Question: In my current project, I am reading xml file into DataSet using System.IO.Stream.
There are hundred over records of child nodes inside parent node, 'NewDataSet'. I have attached XML schema below:

However, When I do counting of DataSet Tables, it returns only 1 table.
'''
FileStream fileStream = new FileStream(sourceFilePath, FileMode.Open);
try
{
dataSet.ReadXml(fileStream);
if (dataSet.Tables.Count> 0)
{
//dt = dataSet.Tables[0];
for (int i = 0; i < dataSet.Tables.Count; i++)
{
dataTable = dataSet.Tables[i];
if (dataTable != null)
{
SalesHeader salesHeader = new SalesHeader();
salesHeader.OutletCode = dataTable.Rows[i]["OutletCode"].ToString();
salesHeader.TransactionNo = dataTable.Rows[i]["TransactionNo"].ToString();
salesHeader.TransactionDate = Convert.ToDateTime(dataTable.Rows[i]["TransactionDate"]);
salesHeader.ShiftNo = Convert.ToInt16(dataTable.Rows[i]["ShiftNo"]);
salesHeader.TotalAmount = Convert.ToDecimal(dataTable.Rows[i]["TotalAmount"]);
salesHeader.TenderAmount = Convert.ToDecimal(dataTable.Rows[i]["TenderAmount"]);
salesHeader.ChangeAmount = Convert.ToDecimal(dataTable.Rows[i]["ChangeAmount"]);
salesHeader.TransactionStatus = Convert.ToInt16(dataTable.Rows[i]["TransactionStatus"]);
salesHeader.BusinessDate = Convert.ToDateTime(dataTable.Rows[i]["BusinessDate"]);
}
}
}
}
catch (Exception ex)
{
Console.WriteLine(ex.Message);
}
finally
{
fileStream.Close();
}
'''
I think that it is only reading the parent node and not able to reach the child nodes. Can anyone please tell me how to solve this problem? Any help will be very much appreciated!
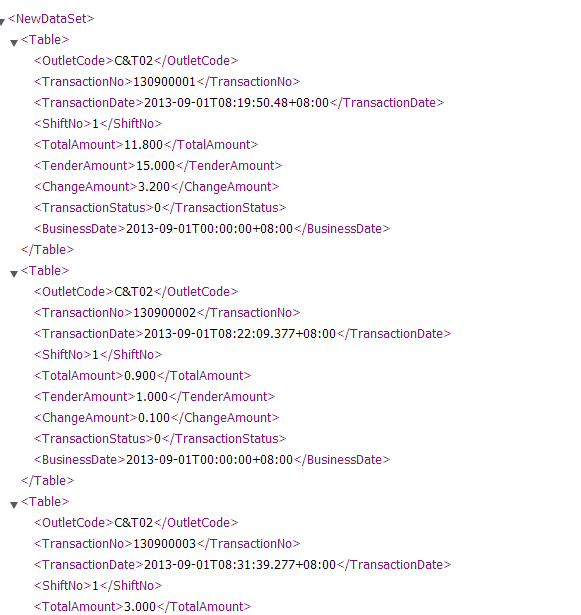
Answer: I totally agree with Hamlet, your code works! You shouldn't iterate over the tables you should iterate over the rows in your Table:
'''
FileStream fileStream = new FileStream(sourceFilePath, FileMode.Open);
try
{
List<SalesHeader> result = new List<SalesHeader>();
dataSet.ReadXml(fileStream);
if (dataSet.Tables.Count> 0)
{
dataTable = dataSet.Tables[0];
if (dataTable != null)
{
for (int i = 0; i < dataTable.Rows.Count; i++)
{
SalesHeader salesHeader = new SalesHeader();
salesHeader.OutletCode = dataTable.Rows[i]["OutletCode"].ToString();
salesHeader.TransactionNo = dataTable.Rows[i]["TransactionNo"].ToString();
salesHeader.TransactionDate = Convert.ToDateTime(dataTable.Rows[i]["TransactionDate"]);
salesHeader.ShiftNo = Convert.ToInt16(dataTable.Rows[i]["ShiftNo"]);
salesHeader.TotalAmount = Convert.ToDecimal(dataTable.Rows[i]["TotalAmount"]);
salesHeader.TenderAmount = Convert.ToDecimal(dataTable.Rows[i]["TenderAmount"]);
salesHeader.ChangeAmount = Convert.ToDecimal(dataTable.Rows[i]["ChangeAmount"]);
salesHeader.TransactionStatus = Convert.ToInt16(dataTable.Rows[i]["TransactionStatus"]);
salesHeader.BusinessDate = Convert.ToDateTime(dataTable.Rows[i]["BusinessDate"]);
result.Add(saleshaeder);
}
}
}
}
catch (Exception ex)
{
Console.WriteLine(ex.Message);
}
finally
{
fileStream.Close();
}
'''